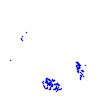
Particle: proton